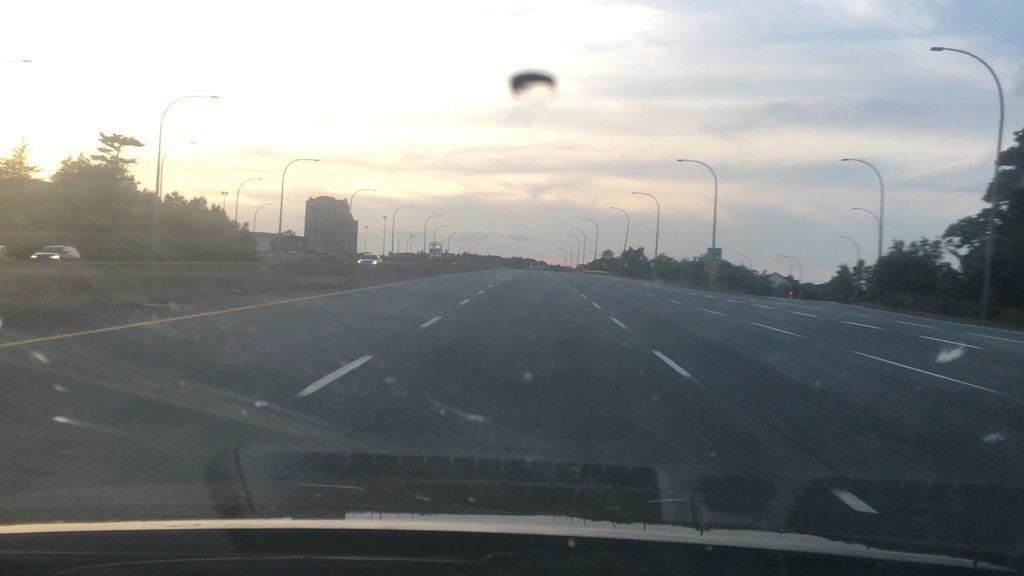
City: halifax